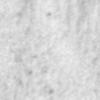
Label: no_change